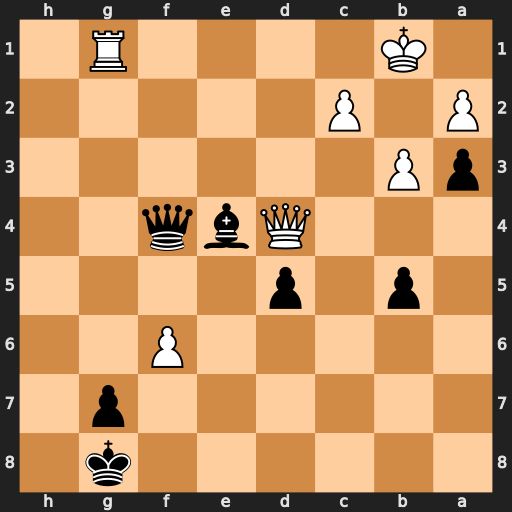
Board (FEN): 6k1/6p1/5P2/1p1p4/3Qbq2/pP6/P1P5/1K4R1
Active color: b
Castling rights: -
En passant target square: -
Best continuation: Bxc2+ Kxc2 Qxd4